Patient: sex M, age 64
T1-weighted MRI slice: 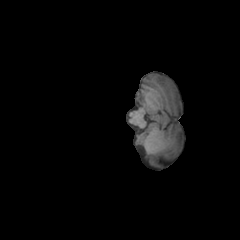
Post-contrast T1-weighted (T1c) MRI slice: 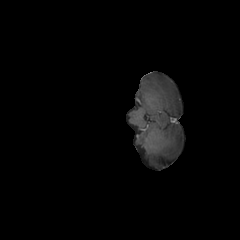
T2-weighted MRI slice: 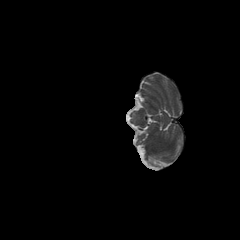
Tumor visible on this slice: no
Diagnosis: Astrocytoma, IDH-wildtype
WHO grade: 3